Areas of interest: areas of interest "Zhenru Temple"
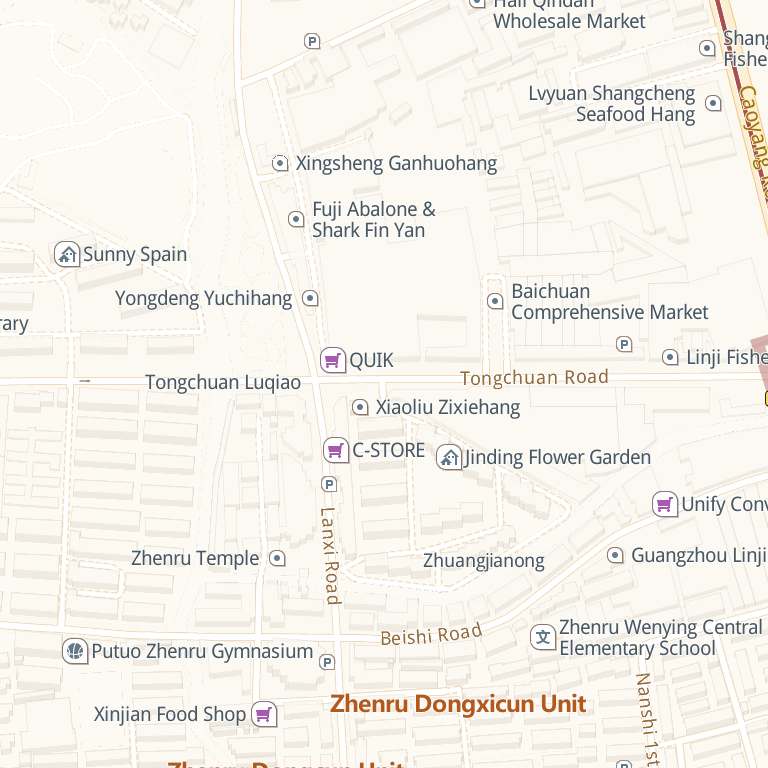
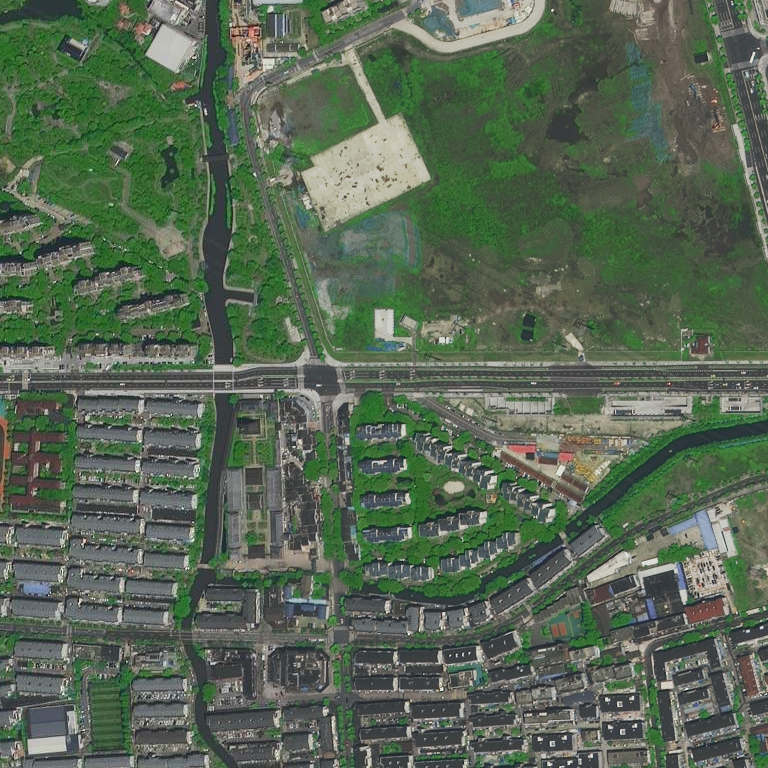